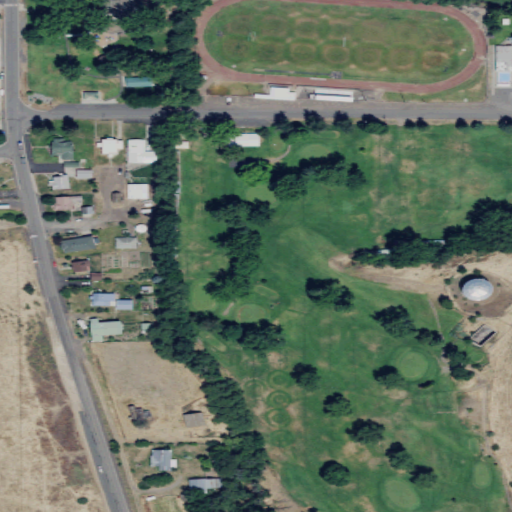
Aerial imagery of valley in Washington named Benjamin Gulch containing pasture, open development, cultivated crops, low intensity development, grassland, medium intensity development, and high intensity development